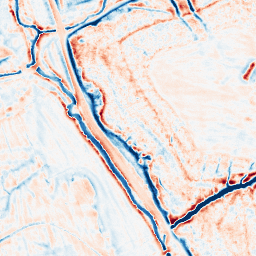
Category: edge_preserving
Decomposition family: bilateral
Decomposition parameters: d: 15
sigma_color: 150
sigma_space: 100
Upsampling method: bspline
Upsampling parameters: scale: 4
Upsampling scale: 4